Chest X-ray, AP view. Patient: 49 years old, sex M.
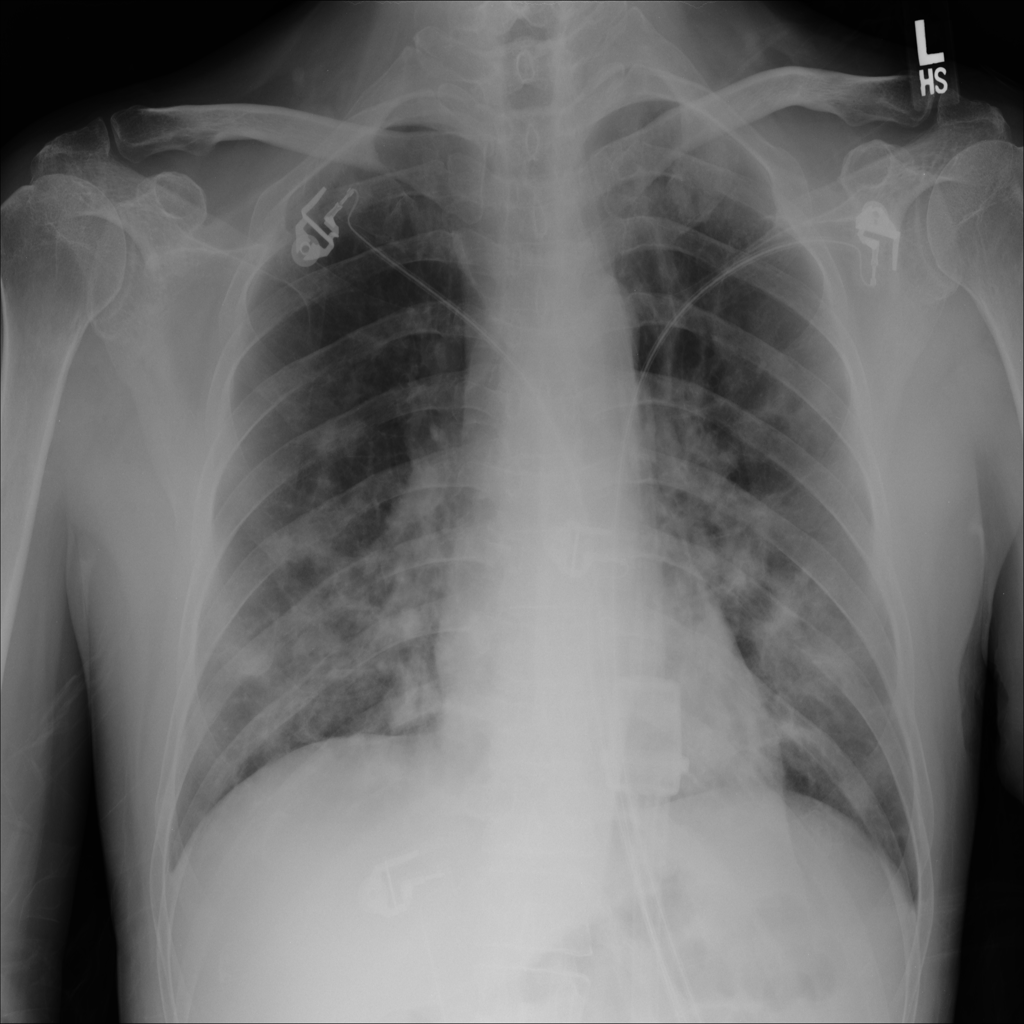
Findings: No Finding